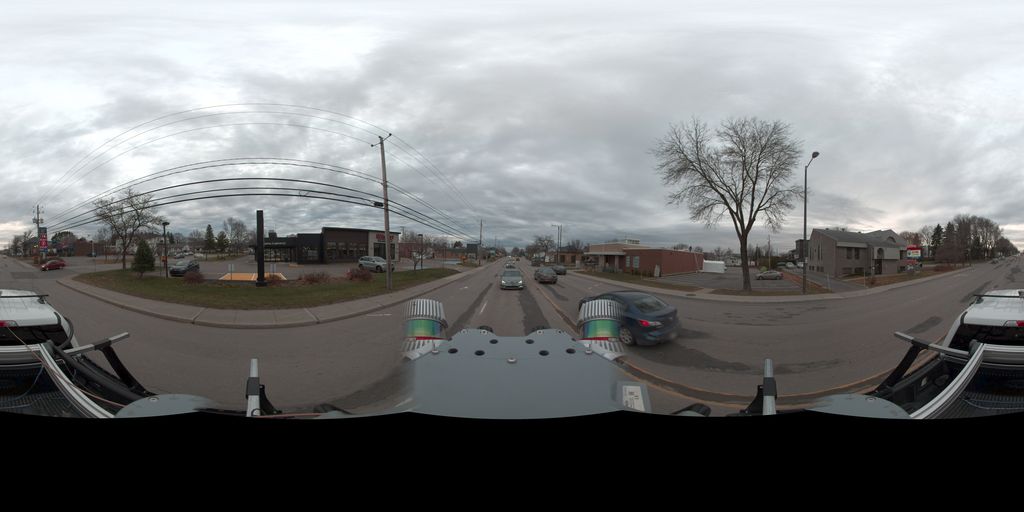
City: quebec_city